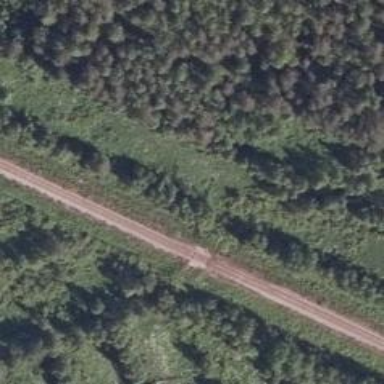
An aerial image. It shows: Level crossing with saltire marking.